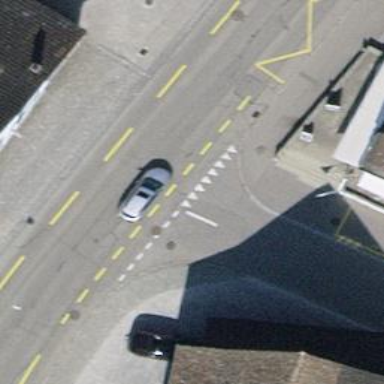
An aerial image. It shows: Unmarked crossing on the road.